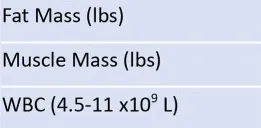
Lab values of Patient #3 at the start and the end of the program.
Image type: chart (chart)